Interaction volume radius: 5 \u00c5
Interaction volume height: 50 \u00c5
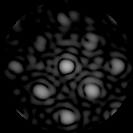
Disorder parameter: 0.1207